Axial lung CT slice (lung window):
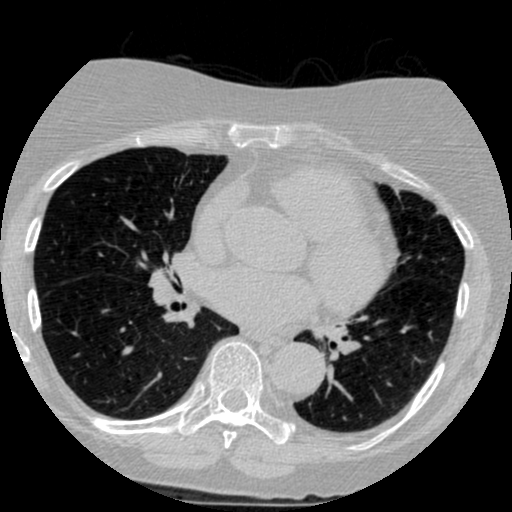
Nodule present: no